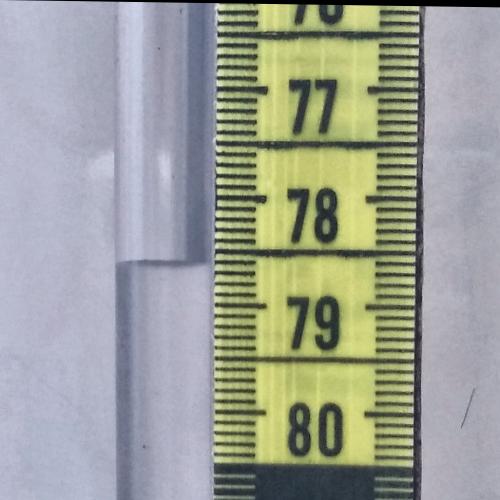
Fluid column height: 78.6 cm